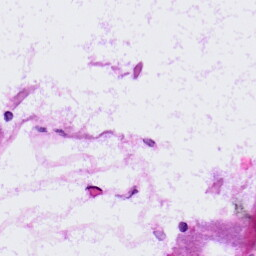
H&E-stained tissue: LymphNode